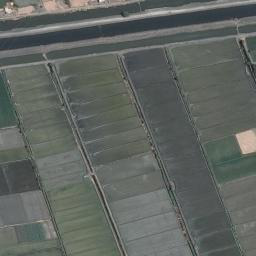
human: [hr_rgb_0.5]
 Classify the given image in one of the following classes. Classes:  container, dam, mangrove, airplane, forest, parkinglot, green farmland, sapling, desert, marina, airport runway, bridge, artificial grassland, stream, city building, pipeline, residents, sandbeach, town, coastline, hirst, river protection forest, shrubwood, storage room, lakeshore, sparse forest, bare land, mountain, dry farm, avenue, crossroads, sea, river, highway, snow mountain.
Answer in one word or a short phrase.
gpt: green farmland